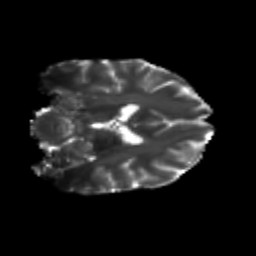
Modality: T2w
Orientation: coronal
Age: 22
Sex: male
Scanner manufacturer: siemens
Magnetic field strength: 3 T
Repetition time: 3.5 s
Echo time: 0.104 s